Interaction volume radius: 5 \u00c5
Interaction volume height: 30 \u00c5
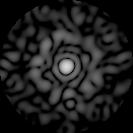
Disorder parameter: 0.8028